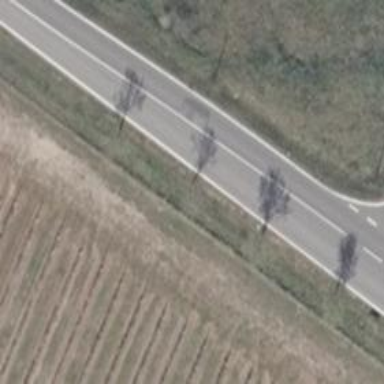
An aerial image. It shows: Avenue of trees.